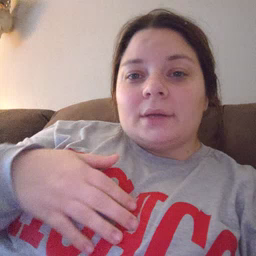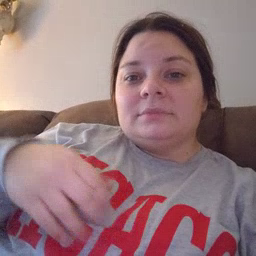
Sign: zipper